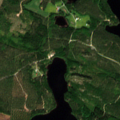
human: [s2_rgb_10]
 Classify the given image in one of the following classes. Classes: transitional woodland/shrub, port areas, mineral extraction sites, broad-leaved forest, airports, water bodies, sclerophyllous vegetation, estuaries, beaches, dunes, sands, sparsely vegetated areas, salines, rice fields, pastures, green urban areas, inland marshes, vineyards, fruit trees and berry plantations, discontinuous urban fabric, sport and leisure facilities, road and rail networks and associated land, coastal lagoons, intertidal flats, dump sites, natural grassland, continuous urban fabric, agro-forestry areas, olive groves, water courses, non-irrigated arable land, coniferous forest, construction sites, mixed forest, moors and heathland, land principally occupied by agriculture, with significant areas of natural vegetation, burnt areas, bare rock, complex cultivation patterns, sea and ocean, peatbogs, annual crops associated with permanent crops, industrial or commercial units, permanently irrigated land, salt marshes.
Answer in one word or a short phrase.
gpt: coniferous forest, mixed forest, water bodies